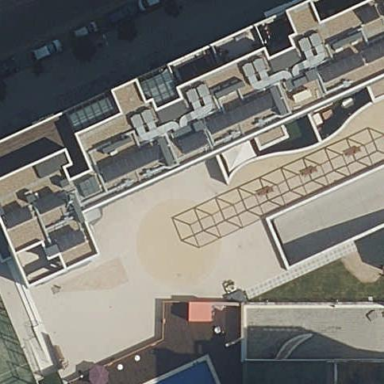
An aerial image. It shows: Residential building.